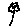
Label: flower